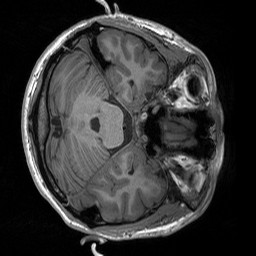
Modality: T1w
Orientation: axial
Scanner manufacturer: siemens
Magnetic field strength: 3 T
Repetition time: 1.76 s
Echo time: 0.0022 s